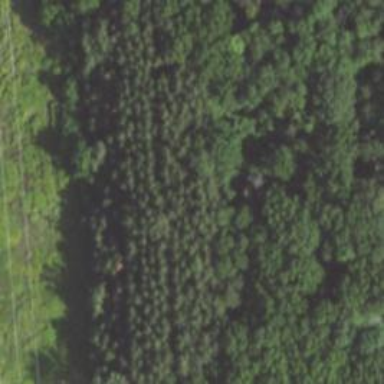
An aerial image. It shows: Forest with evergreen needle-leaved trees.